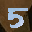
Label: 5